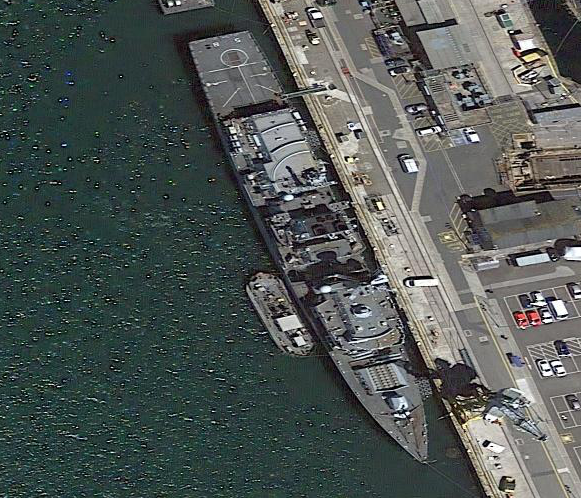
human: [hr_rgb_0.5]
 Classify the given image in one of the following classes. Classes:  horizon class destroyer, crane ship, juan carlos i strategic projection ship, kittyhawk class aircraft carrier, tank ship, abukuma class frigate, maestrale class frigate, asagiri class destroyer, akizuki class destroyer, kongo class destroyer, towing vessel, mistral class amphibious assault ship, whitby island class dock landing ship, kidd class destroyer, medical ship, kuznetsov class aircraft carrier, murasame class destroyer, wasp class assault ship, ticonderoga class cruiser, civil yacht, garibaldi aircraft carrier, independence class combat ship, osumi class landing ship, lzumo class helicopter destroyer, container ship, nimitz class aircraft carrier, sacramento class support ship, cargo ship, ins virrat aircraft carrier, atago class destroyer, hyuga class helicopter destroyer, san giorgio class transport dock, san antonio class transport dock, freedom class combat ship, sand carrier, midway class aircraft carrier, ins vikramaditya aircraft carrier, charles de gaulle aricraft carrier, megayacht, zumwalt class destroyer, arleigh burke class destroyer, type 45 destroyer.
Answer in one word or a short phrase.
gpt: Type 45 destroyer